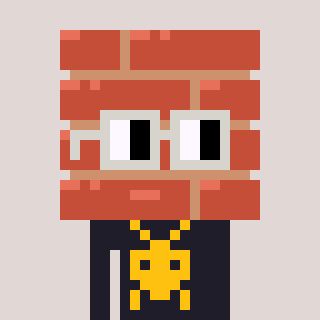
a pixel art character with square light gray glasses, a wall-shaped head and a grayscale-colored body on a warm background